Field crop: maize
Growth stage: 2
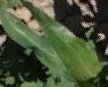
Species: maize